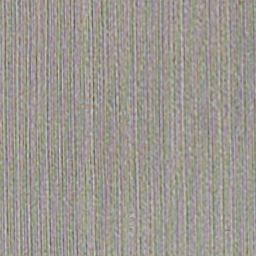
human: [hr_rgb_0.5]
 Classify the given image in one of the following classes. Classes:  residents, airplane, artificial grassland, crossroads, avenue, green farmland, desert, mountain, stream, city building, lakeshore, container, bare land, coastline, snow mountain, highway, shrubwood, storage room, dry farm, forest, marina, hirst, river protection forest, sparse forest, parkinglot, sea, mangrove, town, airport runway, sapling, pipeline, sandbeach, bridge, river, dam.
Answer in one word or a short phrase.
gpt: dry farm